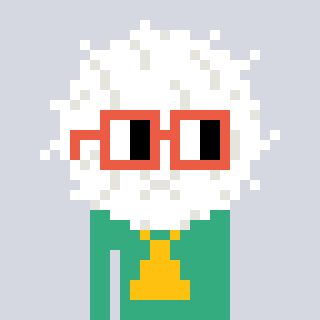
a pixel art character with square orange glasses, a cottonball-shaped head and a teal-colored body on a cool background